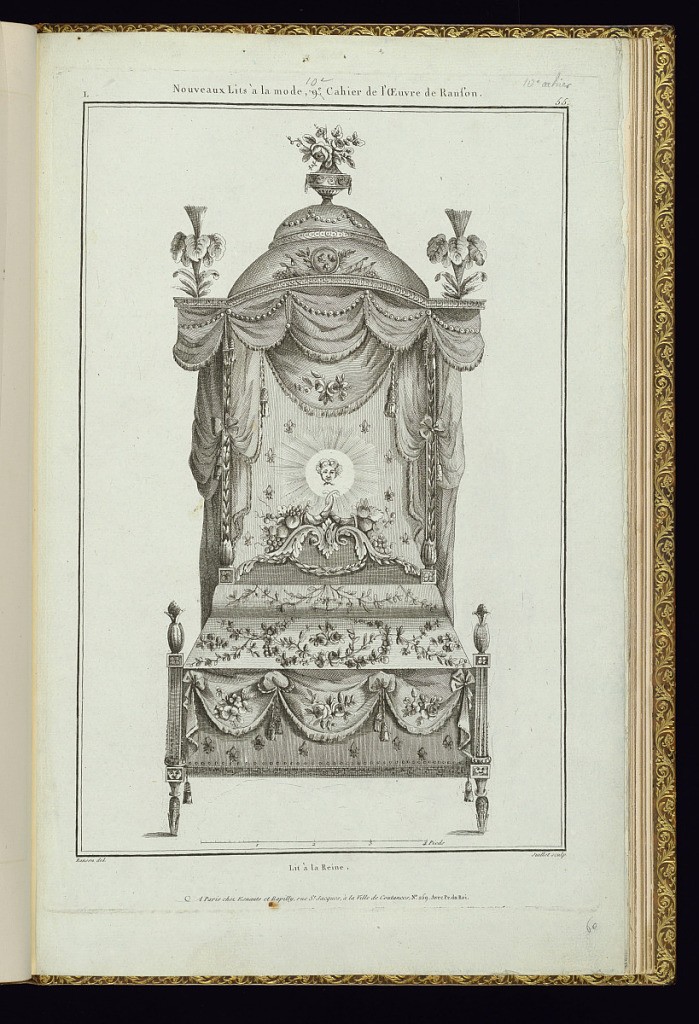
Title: Lit à la Reine
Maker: Pierre Ranson, French, 1736–1786
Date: late 18th century
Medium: Etching and engraving on blue paper
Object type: Print
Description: Design for a crown canopy (baldachin) bed with the crown supported by two headboard poles and a back panel. The crown is toped with feather corner finials and a central vase with flowers, and ornamented with a trophy featuring the three fleurs-de-lys of the French coat of arms. Hanging textiles and bed curtains tied back with flowers, pearls, passementeries, and tassels. The backboard is decorated in the center with the head of Apollo (Ancient Greek and Roman deity) encircled by sunrays and fleurs-de-lys. The headboard is carved with scrolling acanthus leaves, a festoon of laurel leaves, and cornucopia of fruit. The bed linen is floral with hanging swags of textiles tied with ribbon and tassels on the skirt, with a background of stripes and fleurs-de-lys. The bed posts are carved with fluting, masks (mascarons), and rosettes. A scale below the design. The plate is titled, numbered, and signed.